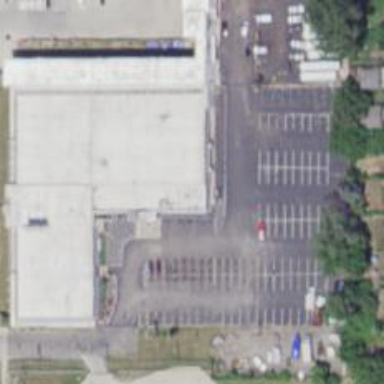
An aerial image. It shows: Retail area.